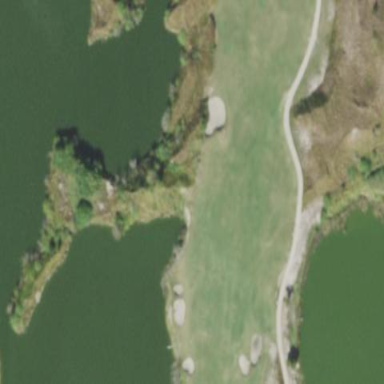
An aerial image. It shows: Scenic view of water hazard on golf course. The natural water feature adds beauty to the landscape.